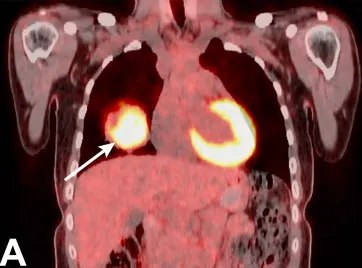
(A) Initial PET/CT, showing the right lung mass (solid white arrow).
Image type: radiology (pet)